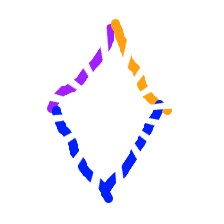
Shape: rhombus